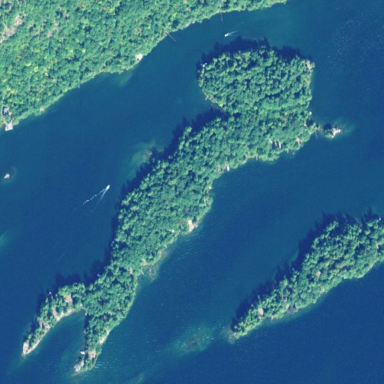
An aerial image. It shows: Camp site located on islet.